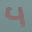
Label: 4